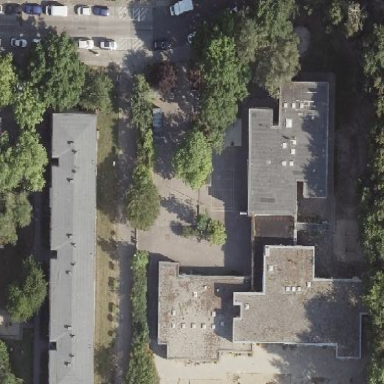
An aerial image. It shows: Community center surrounded by fence.